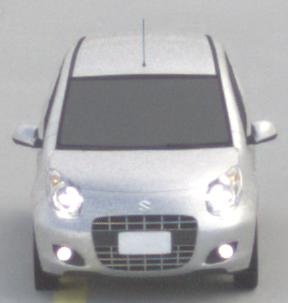
Make: Suzuki
Model: Alto 1.0
Detailed model: Alto (V)
Model produced from: 2011/02
Model produced until: 2011/03
Doors: 5
Color: white
Road condition: dry road
Daytime: morning or afternoon
Contrast: low contrast